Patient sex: F
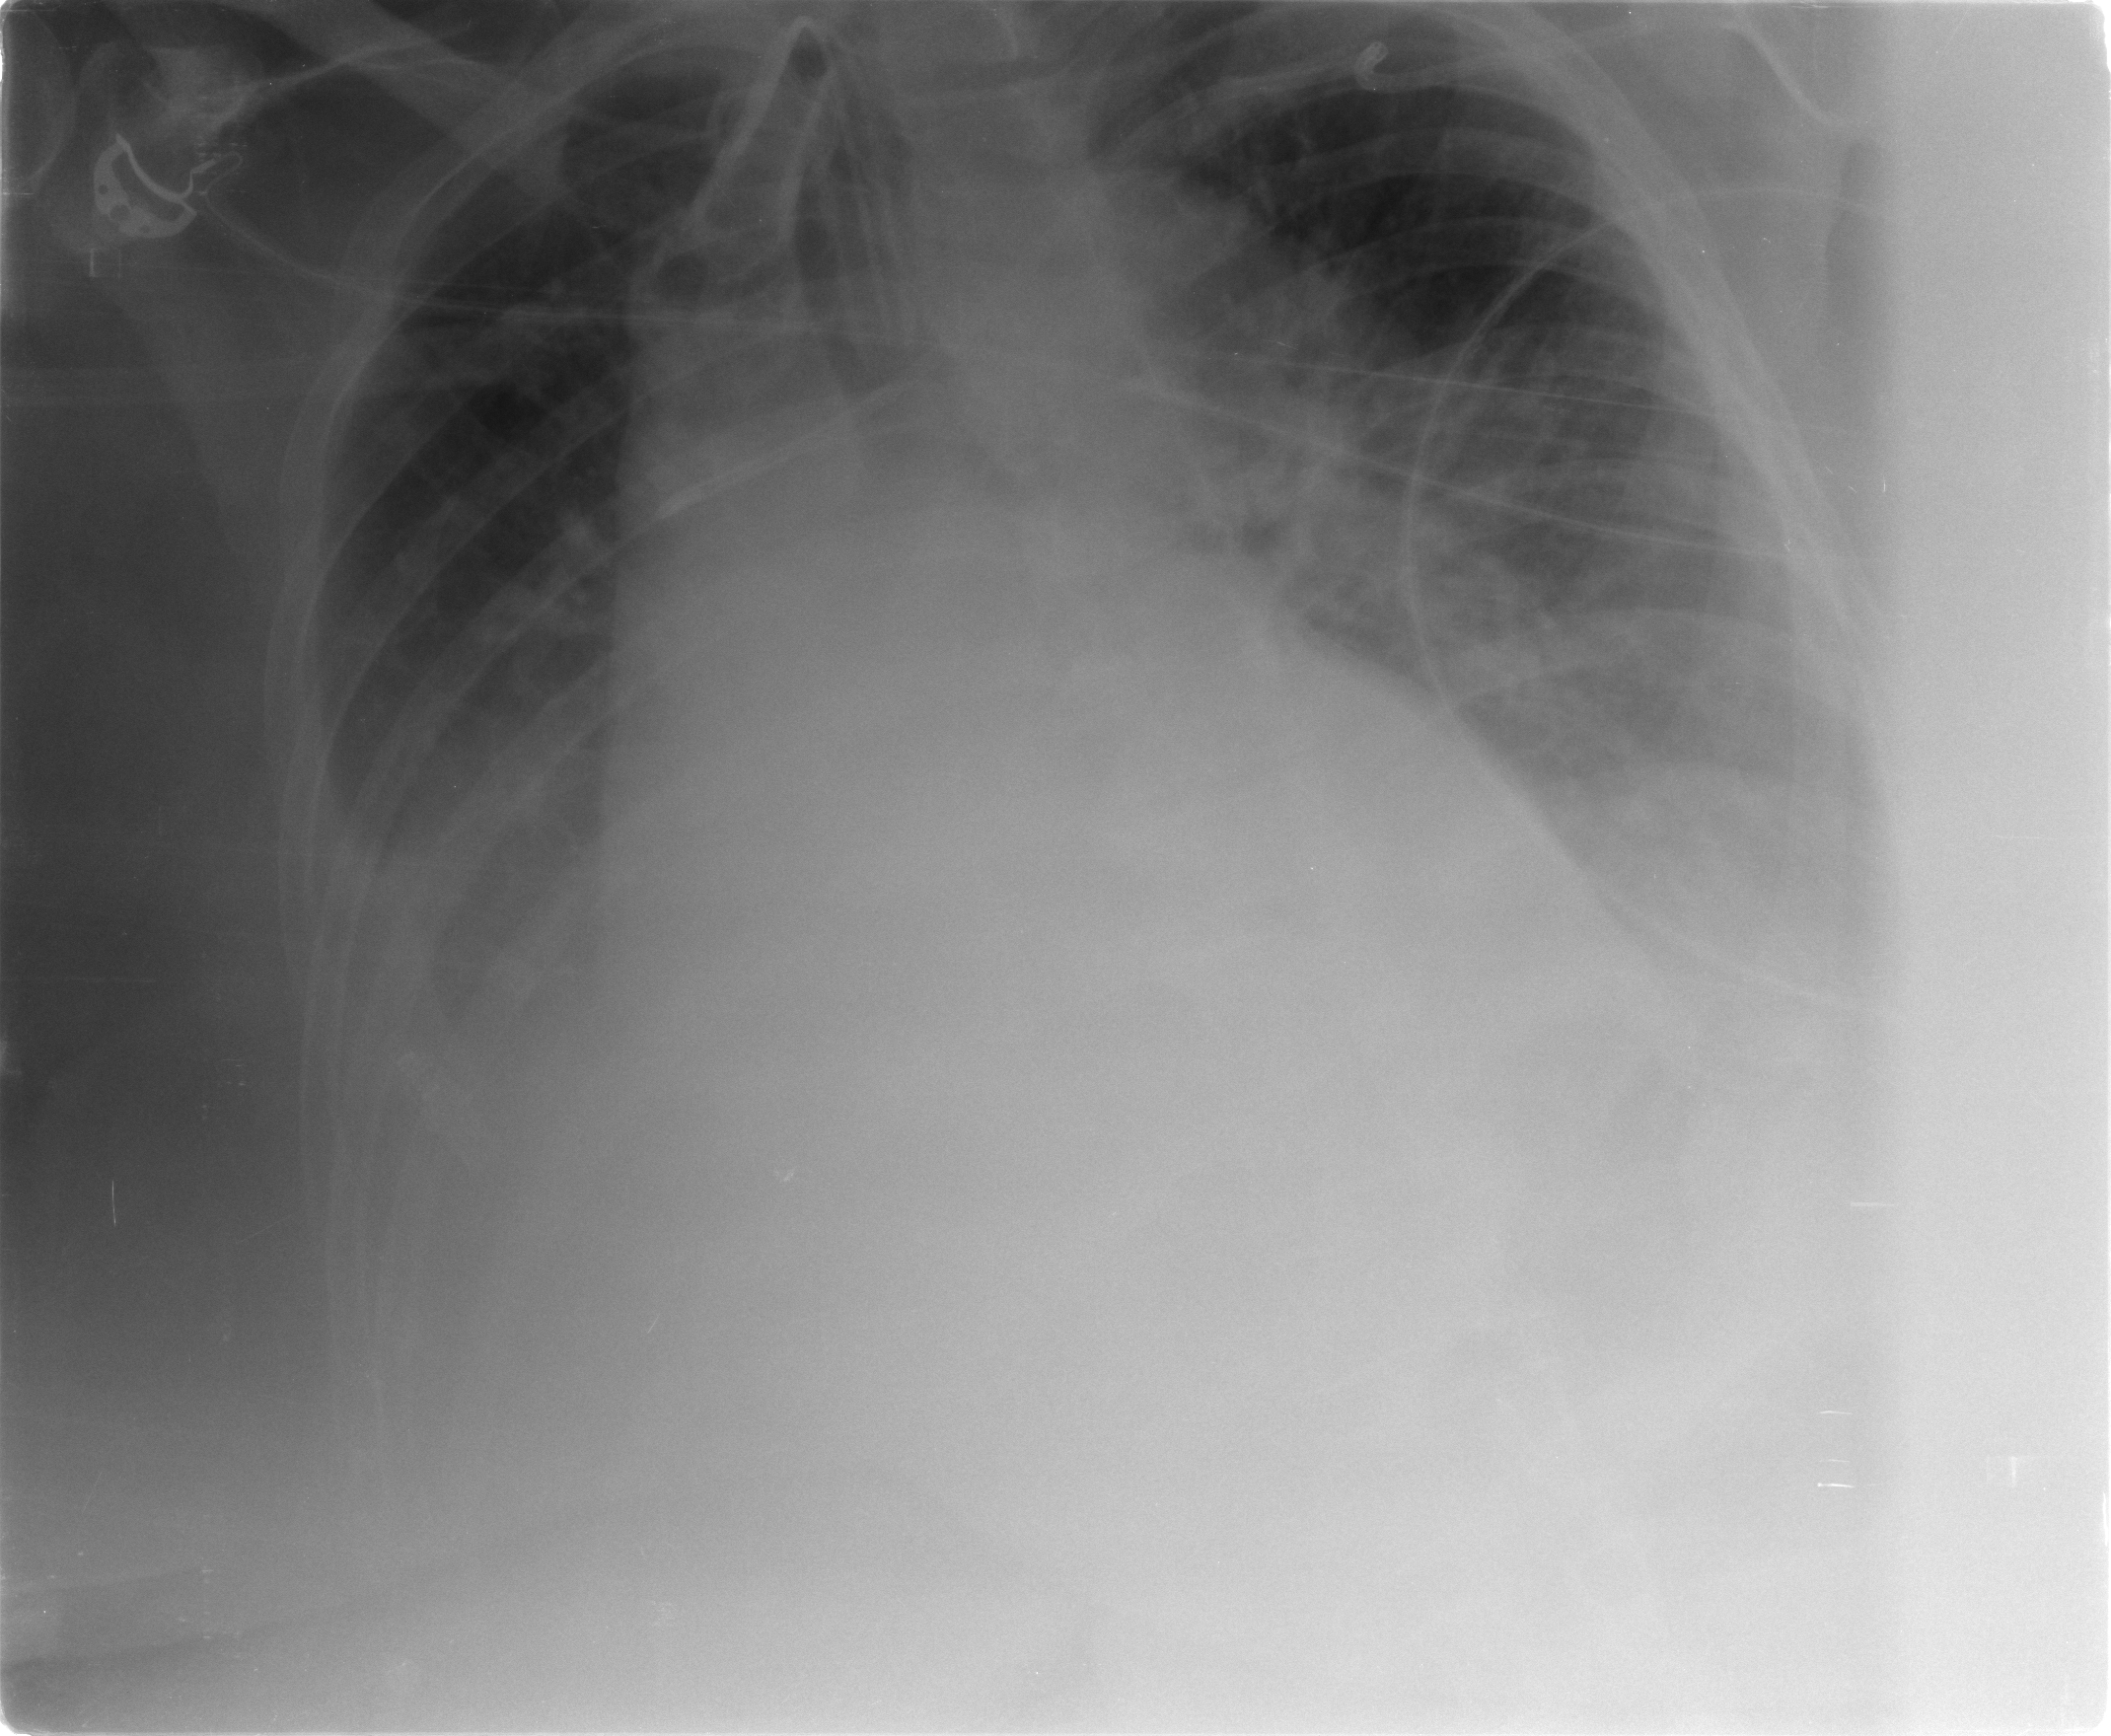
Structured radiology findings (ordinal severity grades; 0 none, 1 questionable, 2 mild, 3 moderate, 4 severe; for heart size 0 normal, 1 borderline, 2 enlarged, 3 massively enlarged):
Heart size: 2
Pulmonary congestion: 2
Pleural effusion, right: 3
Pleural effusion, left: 2
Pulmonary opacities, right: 0
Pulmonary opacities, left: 1
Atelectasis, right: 2
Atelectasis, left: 2